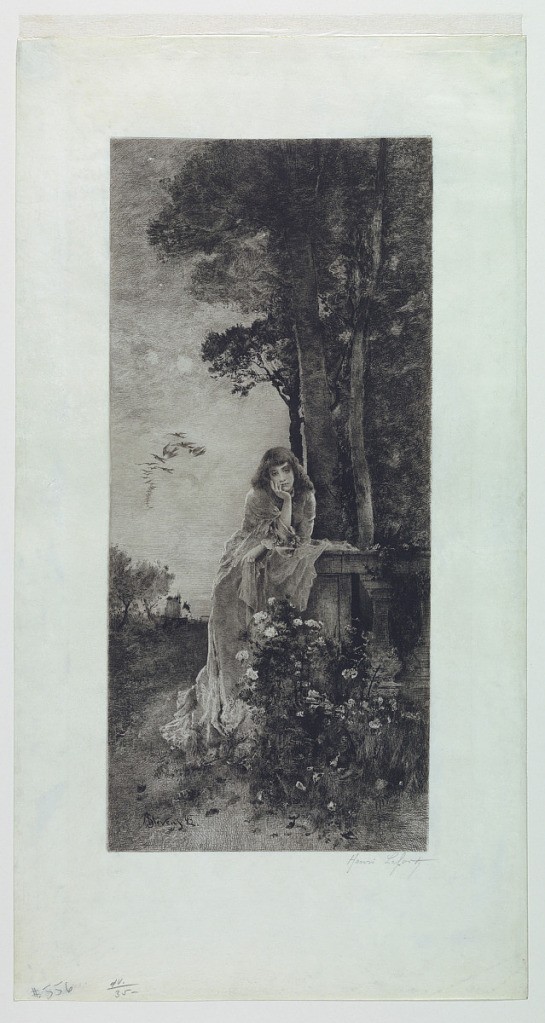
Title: Reverie
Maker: Henri-Emile Lefort, French, 1852 - 1916
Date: After 1882
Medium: Etching on vellum
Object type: Print
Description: In a landscape setting at dusk, a standing woman leans on a balustrade, her head resting on her right hand, in attitude of contemplation. Swallows in the sky.